Interaction volume radius: 10 \u00c5
Interaction volume height: 25 \u00c5
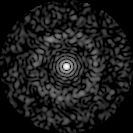
Disorder parameter: 0.8504